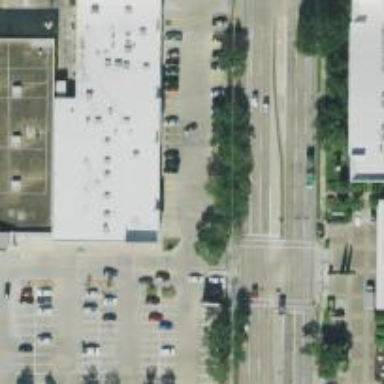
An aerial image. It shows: Parking space.